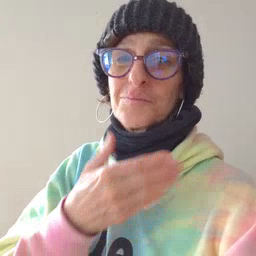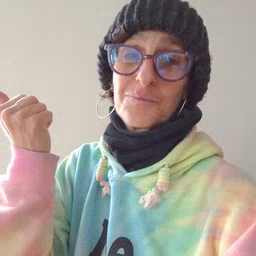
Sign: better